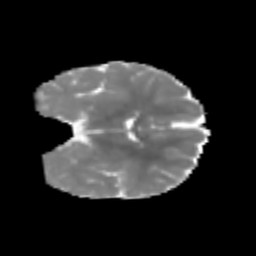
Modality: MD
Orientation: coronal
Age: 6
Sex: female
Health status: healthy